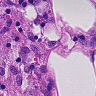
Metastatic tissue present: no